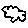
Label: cloud